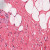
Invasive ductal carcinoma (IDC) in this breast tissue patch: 0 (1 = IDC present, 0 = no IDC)